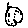
Label: star